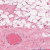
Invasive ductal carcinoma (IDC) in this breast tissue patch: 0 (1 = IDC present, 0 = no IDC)